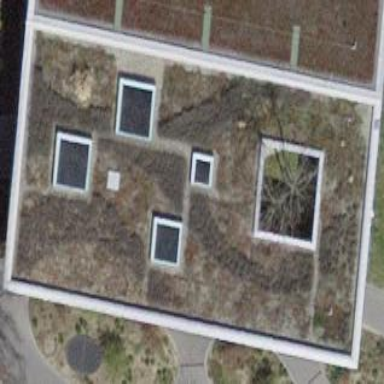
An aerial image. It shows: View of roof of building.